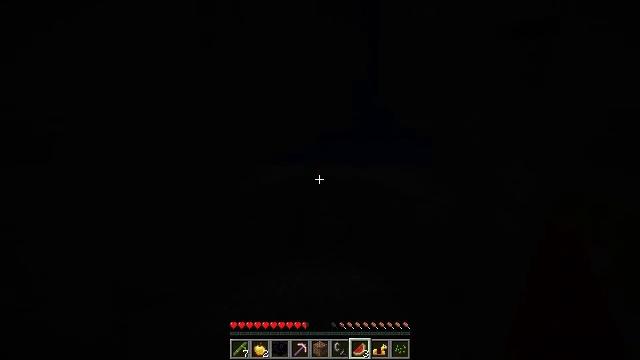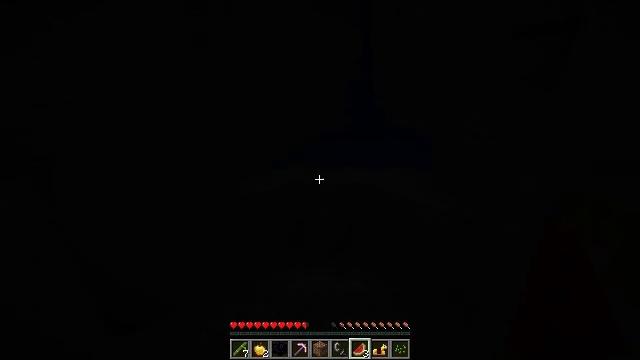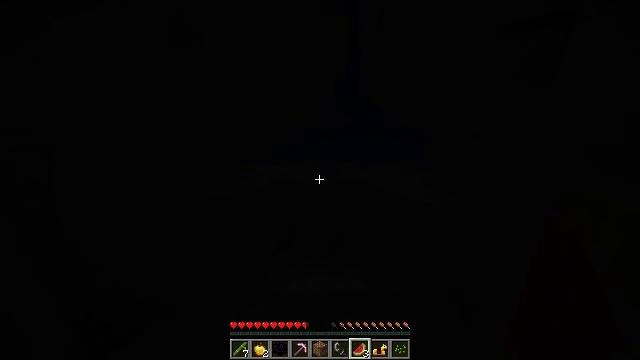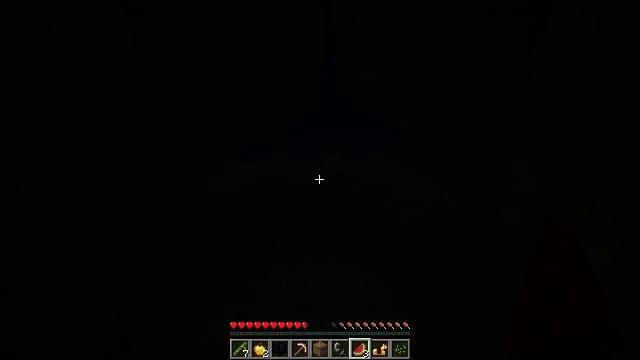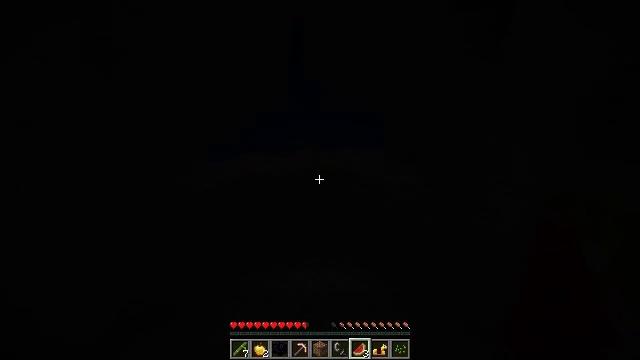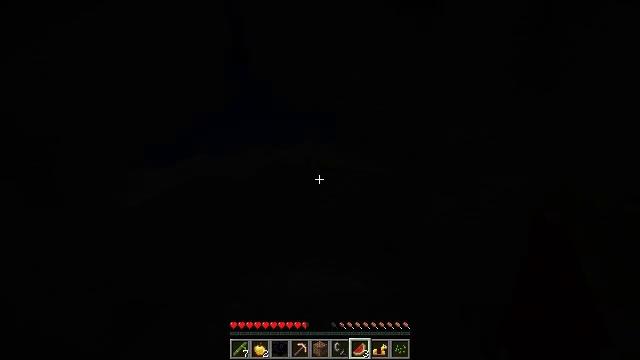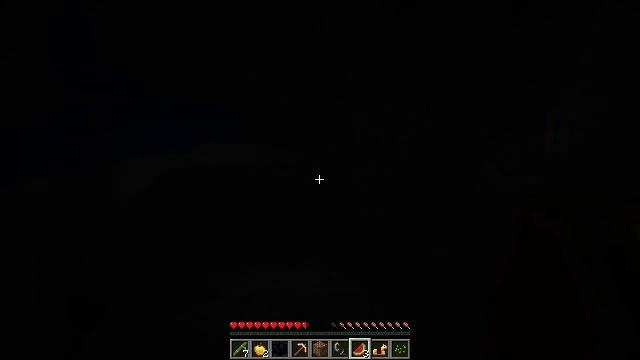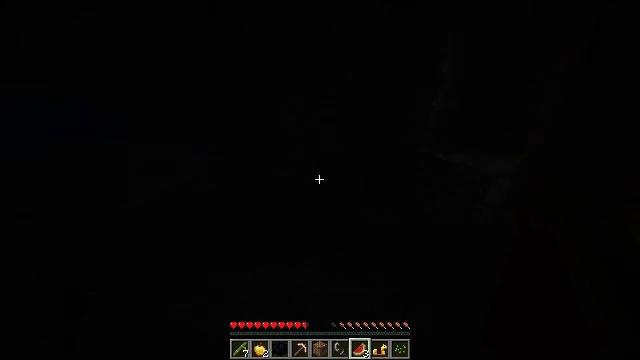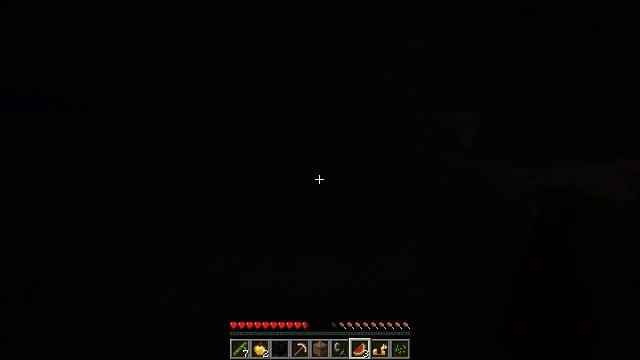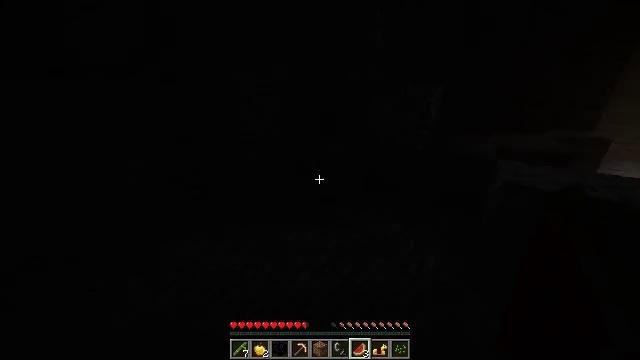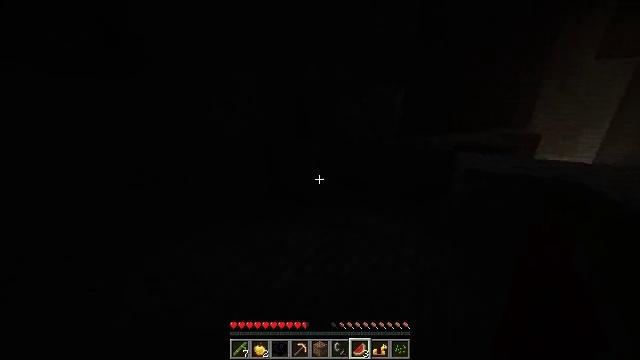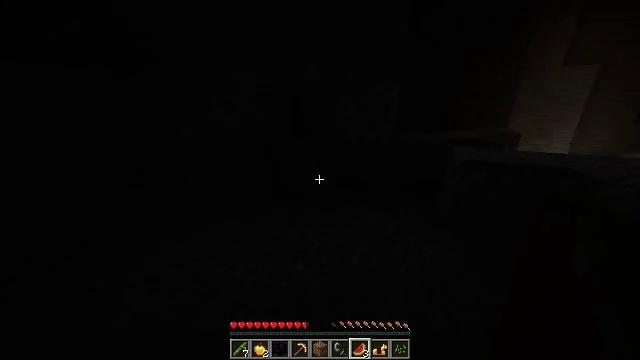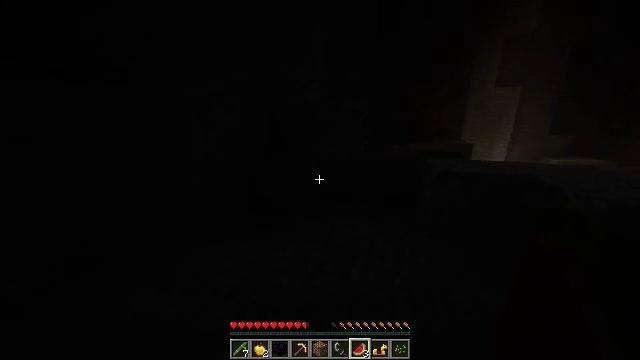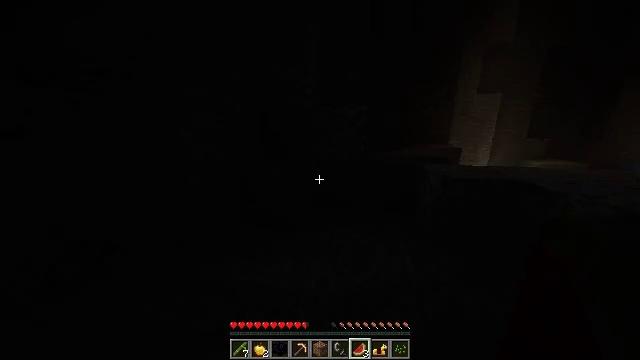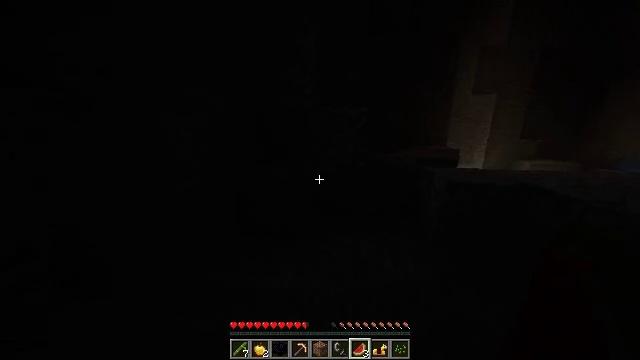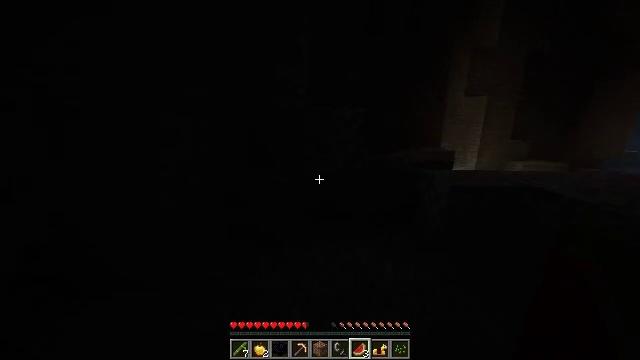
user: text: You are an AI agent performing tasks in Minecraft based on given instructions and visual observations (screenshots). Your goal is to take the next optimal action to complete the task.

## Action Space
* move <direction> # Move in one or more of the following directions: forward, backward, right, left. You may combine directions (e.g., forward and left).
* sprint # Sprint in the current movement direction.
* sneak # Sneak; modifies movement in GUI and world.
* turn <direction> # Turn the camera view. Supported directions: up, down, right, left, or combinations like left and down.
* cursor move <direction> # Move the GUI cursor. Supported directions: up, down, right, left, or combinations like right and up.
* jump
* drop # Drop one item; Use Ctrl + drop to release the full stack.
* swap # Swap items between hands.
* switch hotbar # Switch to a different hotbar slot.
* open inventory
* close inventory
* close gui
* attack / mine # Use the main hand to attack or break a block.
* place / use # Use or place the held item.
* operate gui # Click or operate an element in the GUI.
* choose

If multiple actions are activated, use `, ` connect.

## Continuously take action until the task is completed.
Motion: motion action
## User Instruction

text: Mine the diorite underground.
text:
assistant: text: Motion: move forward and move left, sprint, turn right and down, jump
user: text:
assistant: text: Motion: move forward and move left, sprint, turn right and down, jump
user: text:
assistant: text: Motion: move forward and move left, sprint, turn right and down
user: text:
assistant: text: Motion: move forward and move left, sprint, turn right and down
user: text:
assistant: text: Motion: move forward and move left, sprint, turn right
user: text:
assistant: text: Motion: move forward and move left, sprint, turn right
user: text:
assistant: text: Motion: move forward and move left, sprint, turn right
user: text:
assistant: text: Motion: move forward and move left, sprint, turn right
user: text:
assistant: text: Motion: move forward and move left, sprint, turn right and up
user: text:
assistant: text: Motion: move forward and move left, sprint, turn right and up
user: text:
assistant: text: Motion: move forward and move left, sprint, turn right and up
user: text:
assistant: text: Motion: move forward and move left, sprint, turn right and up
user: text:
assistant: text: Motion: move forward, sprint, turn right and up
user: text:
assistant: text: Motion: move forward, sprint, turn right
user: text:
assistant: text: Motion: move forward, sprint, turn right
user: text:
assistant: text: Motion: move forward, sprint, turn right
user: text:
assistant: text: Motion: move forward, sprint, turn right
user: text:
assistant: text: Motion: move forward, sprint
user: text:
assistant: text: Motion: move forward, sprint, turn left and down
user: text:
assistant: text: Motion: move forward, sprint, turn left and down
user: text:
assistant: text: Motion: move forward and move right, sprint, turn left and down
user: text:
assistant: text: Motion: move forward and move right, sprint, turn left
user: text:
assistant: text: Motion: move forward and move right, sprint, turn left and up, jump
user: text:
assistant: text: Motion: move forward and move right, sprint, turn left and up, jump
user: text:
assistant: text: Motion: move forward and move right, sprint, turn left and up, jump
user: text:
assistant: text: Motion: move forward and move right, sprint, turn left, jump
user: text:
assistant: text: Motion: move forward and move right, sprint, turn left, jump
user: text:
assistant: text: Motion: move forward and move right, sprint, turn left, jump
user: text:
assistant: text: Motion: move forward and move right, turn left
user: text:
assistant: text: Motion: move right, turn left